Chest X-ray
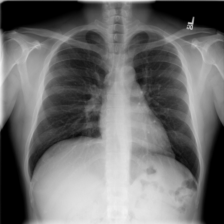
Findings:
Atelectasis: negative
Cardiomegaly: negative
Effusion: negative
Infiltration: negative
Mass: negative
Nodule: negative
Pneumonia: negative
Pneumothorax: negative
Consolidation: negative
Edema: negative
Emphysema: negative
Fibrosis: negative
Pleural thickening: negative
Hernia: negative